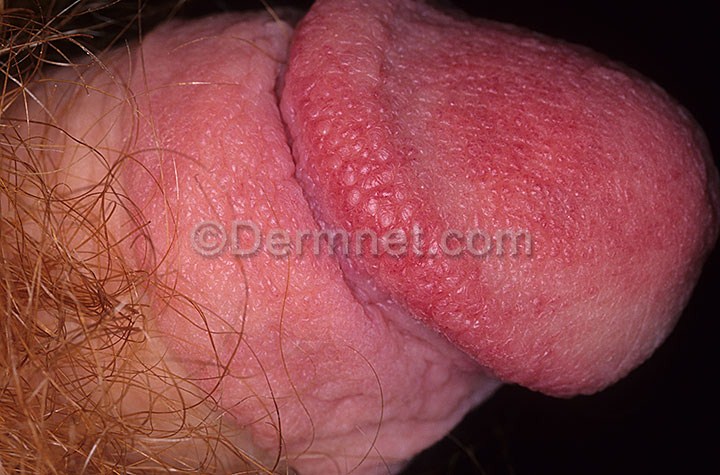
Disease: Herpes HPV and other STDs Photos